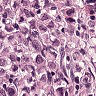
Metastatic tissue present: yes